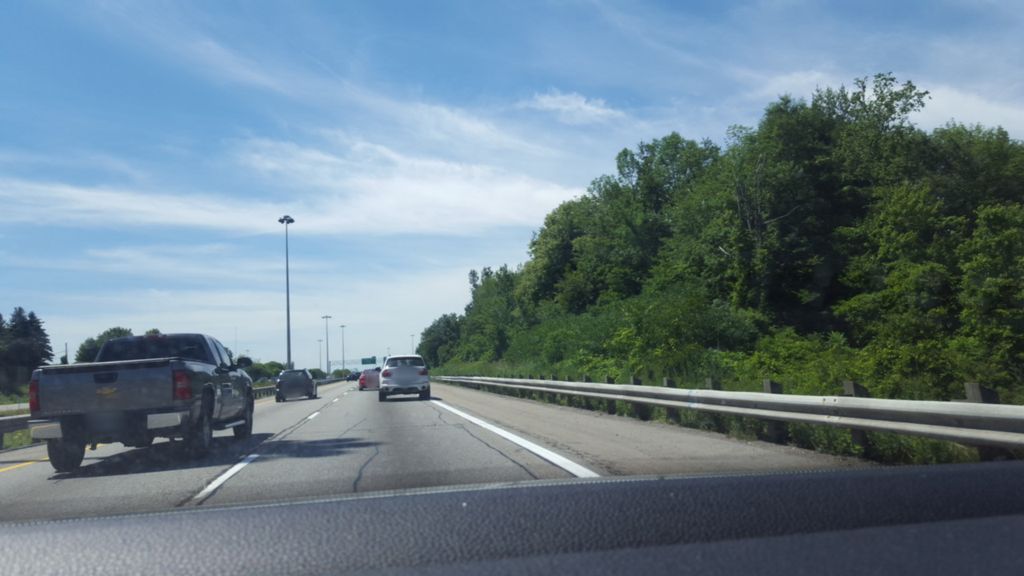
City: hamilton